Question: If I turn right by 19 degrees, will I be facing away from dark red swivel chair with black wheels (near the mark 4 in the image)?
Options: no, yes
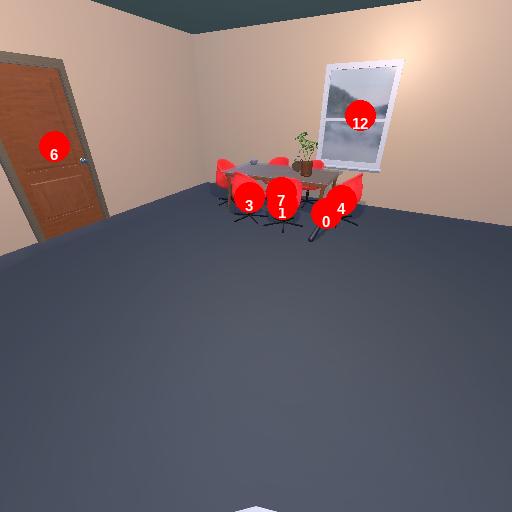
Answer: no